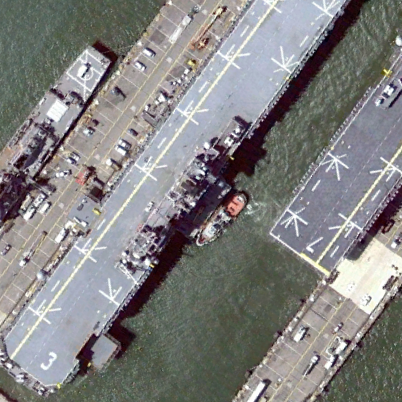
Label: assault